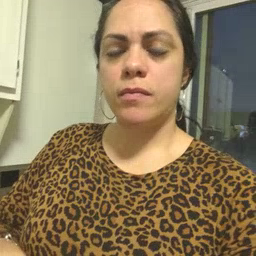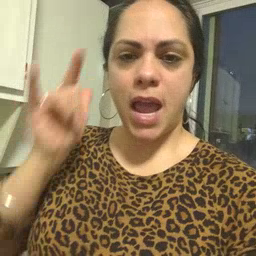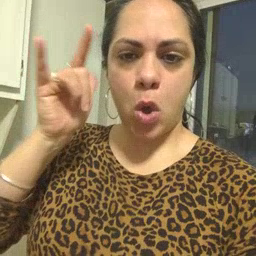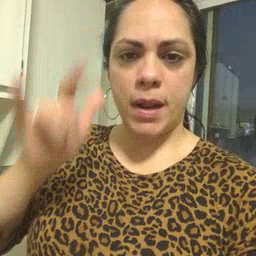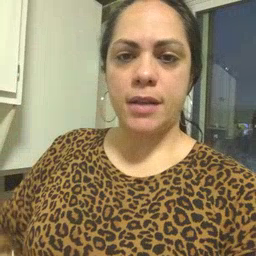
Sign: airplane